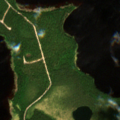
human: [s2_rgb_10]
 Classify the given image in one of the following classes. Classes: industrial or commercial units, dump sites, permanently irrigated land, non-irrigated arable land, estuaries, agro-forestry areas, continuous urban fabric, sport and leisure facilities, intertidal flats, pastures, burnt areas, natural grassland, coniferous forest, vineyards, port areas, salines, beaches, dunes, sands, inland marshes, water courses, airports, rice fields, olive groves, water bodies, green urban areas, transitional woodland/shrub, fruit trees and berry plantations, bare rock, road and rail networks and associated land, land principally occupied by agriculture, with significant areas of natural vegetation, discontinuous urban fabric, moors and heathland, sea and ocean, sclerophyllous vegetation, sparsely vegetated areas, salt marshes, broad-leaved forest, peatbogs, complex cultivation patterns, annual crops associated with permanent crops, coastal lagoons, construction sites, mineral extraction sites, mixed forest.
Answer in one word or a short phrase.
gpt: coniferous forest, water bodies